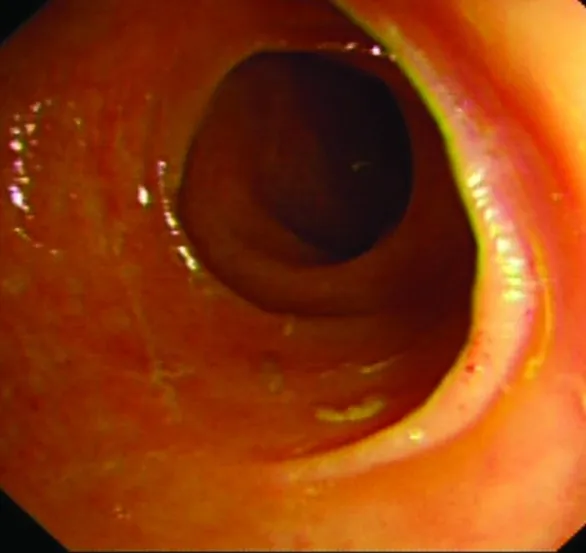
Colonoscopy confirming that the intestinal mucosa was smooth without ulcers or lumps.
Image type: endoscopy (gi_endoscopy)